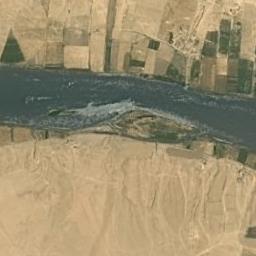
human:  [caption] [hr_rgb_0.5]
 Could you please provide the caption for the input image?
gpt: There are many trees around the river .

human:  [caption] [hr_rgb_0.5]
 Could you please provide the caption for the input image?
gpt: A broad turquoise river with green and tan mixed fields on both sides and a yellow desert .

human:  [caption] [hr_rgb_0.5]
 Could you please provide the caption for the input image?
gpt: The river goes through bare and green farmland .

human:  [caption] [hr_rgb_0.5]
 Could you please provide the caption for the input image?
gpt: The dark green river goes through the wasteland but some fields are next to the river .

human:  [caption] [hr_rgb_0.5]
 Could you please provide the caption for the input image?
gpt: The river is in a yellow desert .